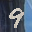
Label: 9